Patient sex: M
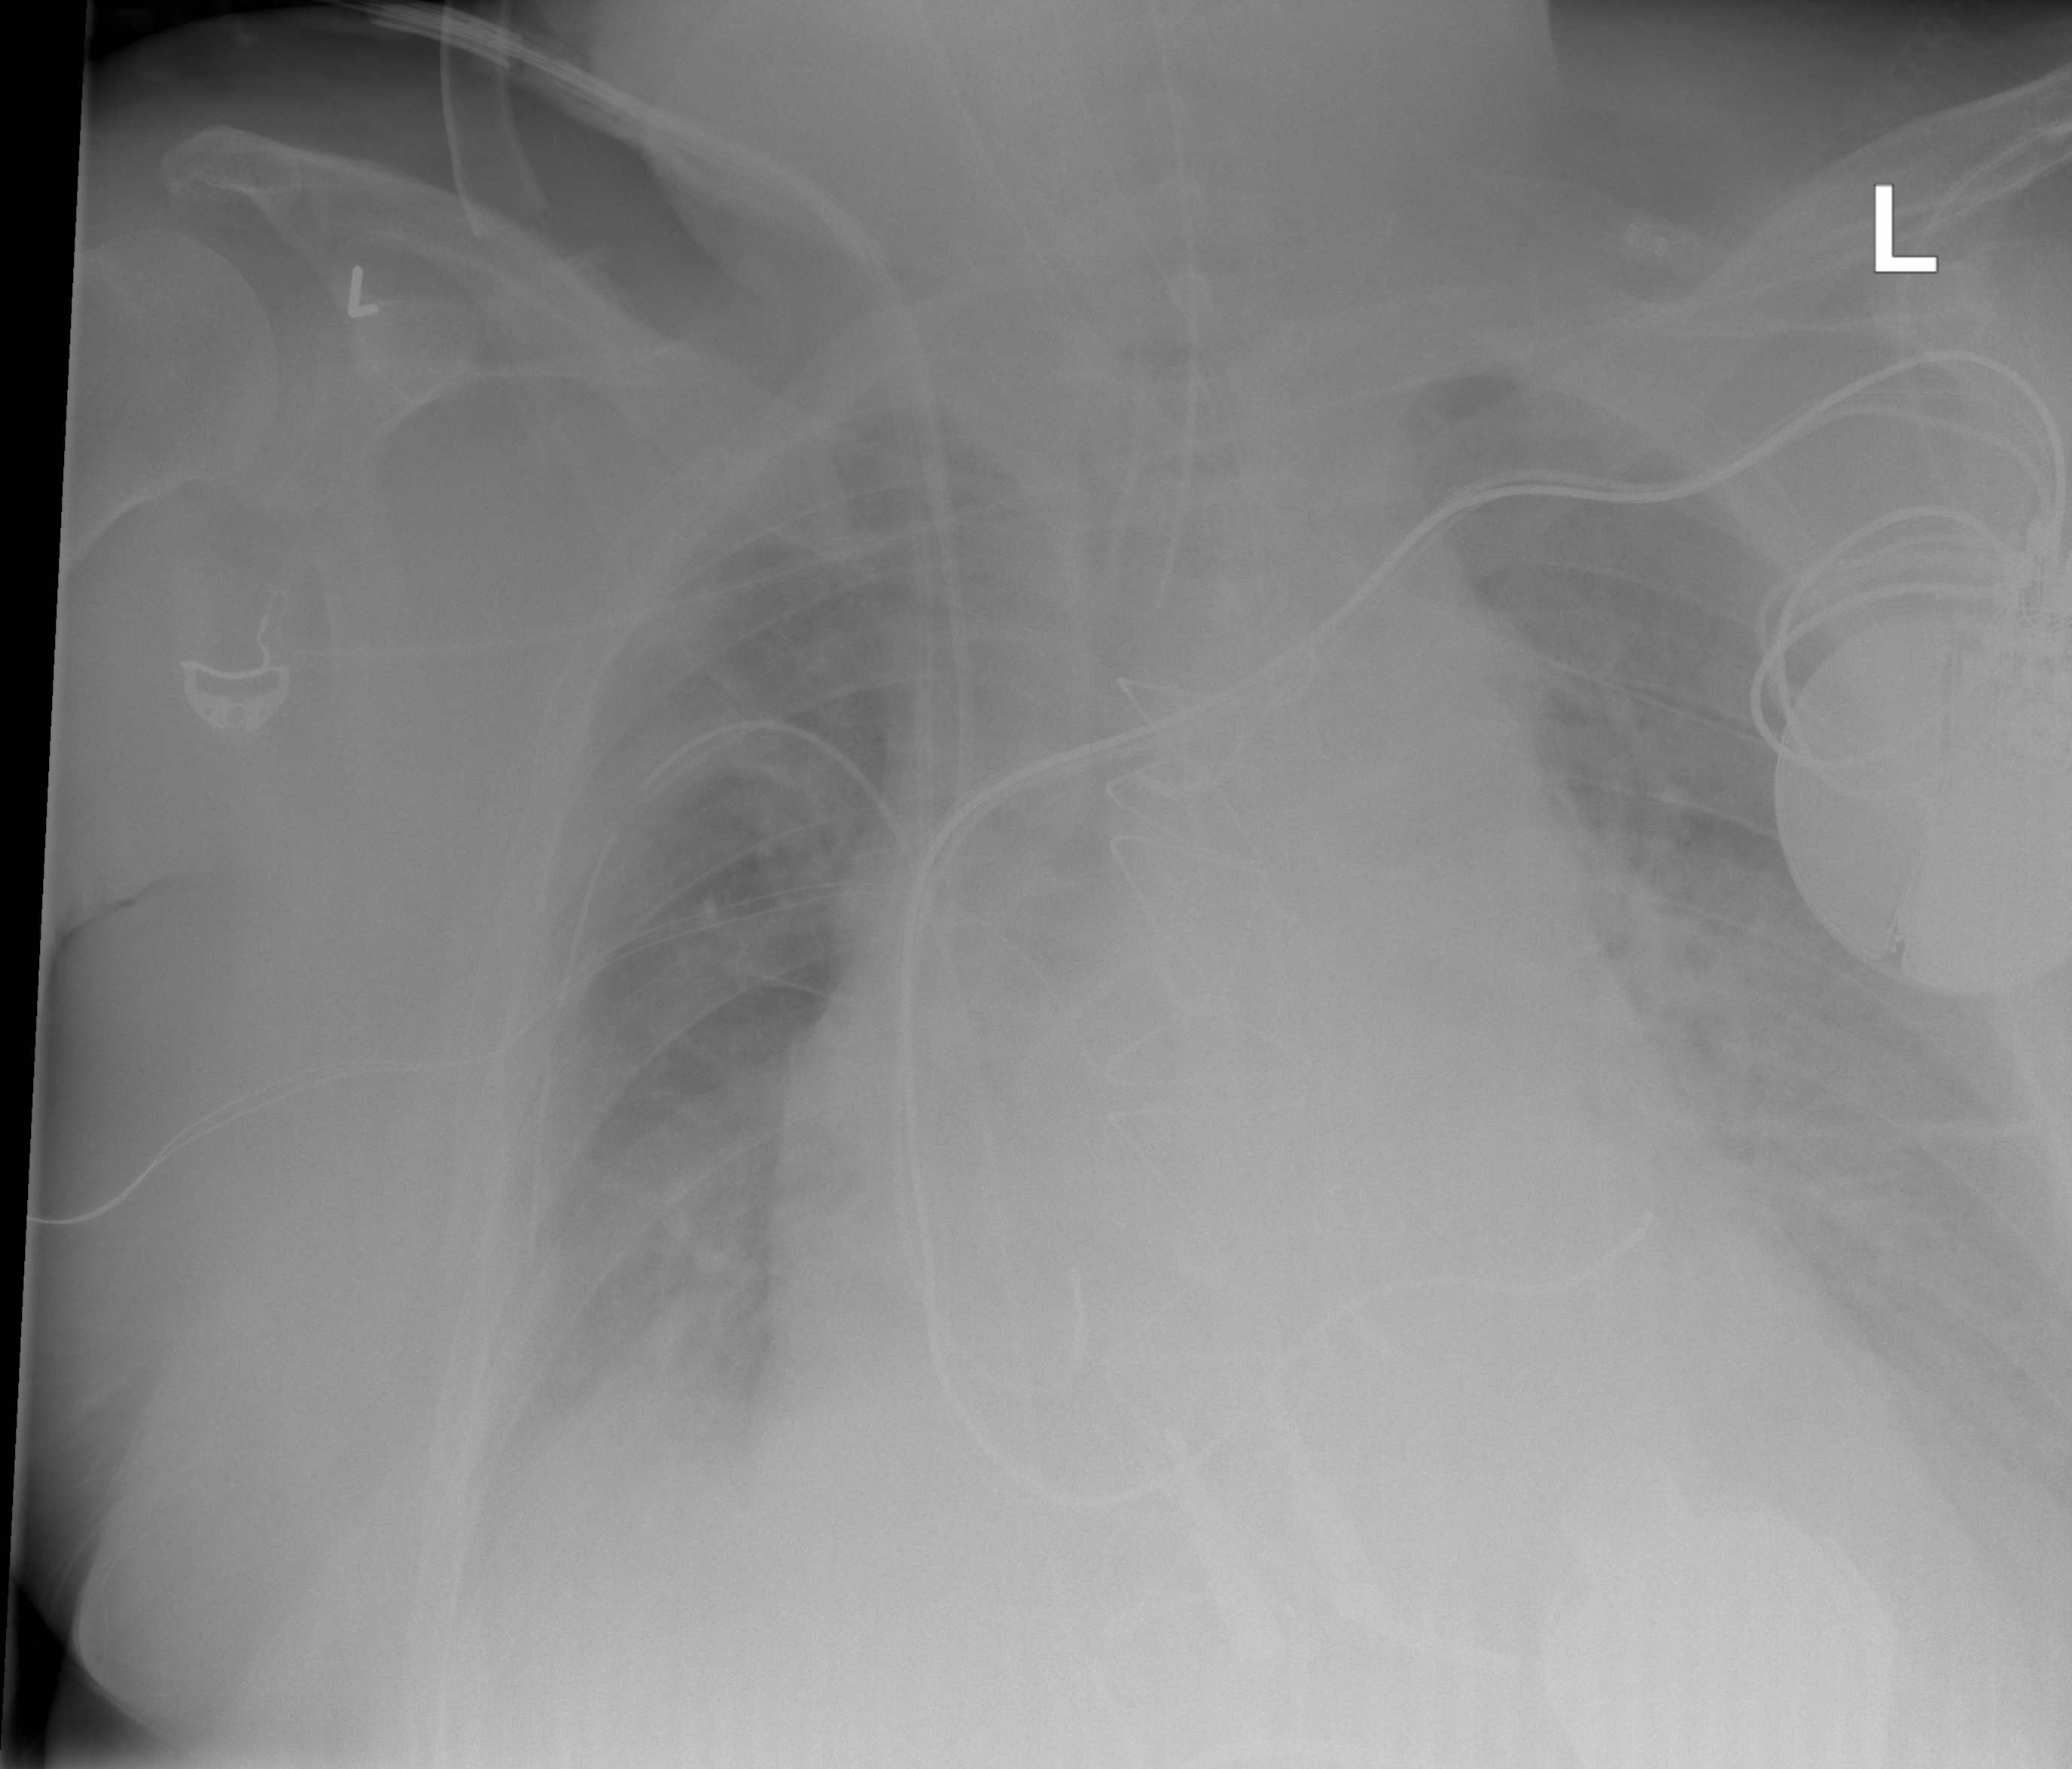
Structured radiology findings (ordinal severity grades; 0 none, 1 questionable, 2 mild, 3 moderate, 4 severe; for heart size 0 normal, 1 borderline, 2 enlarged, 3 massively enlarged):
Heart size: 3
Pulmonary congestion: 3
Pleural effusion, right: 2
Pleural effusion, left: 2
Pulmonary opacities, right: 2
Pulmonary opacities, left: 2
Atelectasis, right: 2
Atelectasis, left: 2